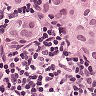
Metastatic tissue present: yes